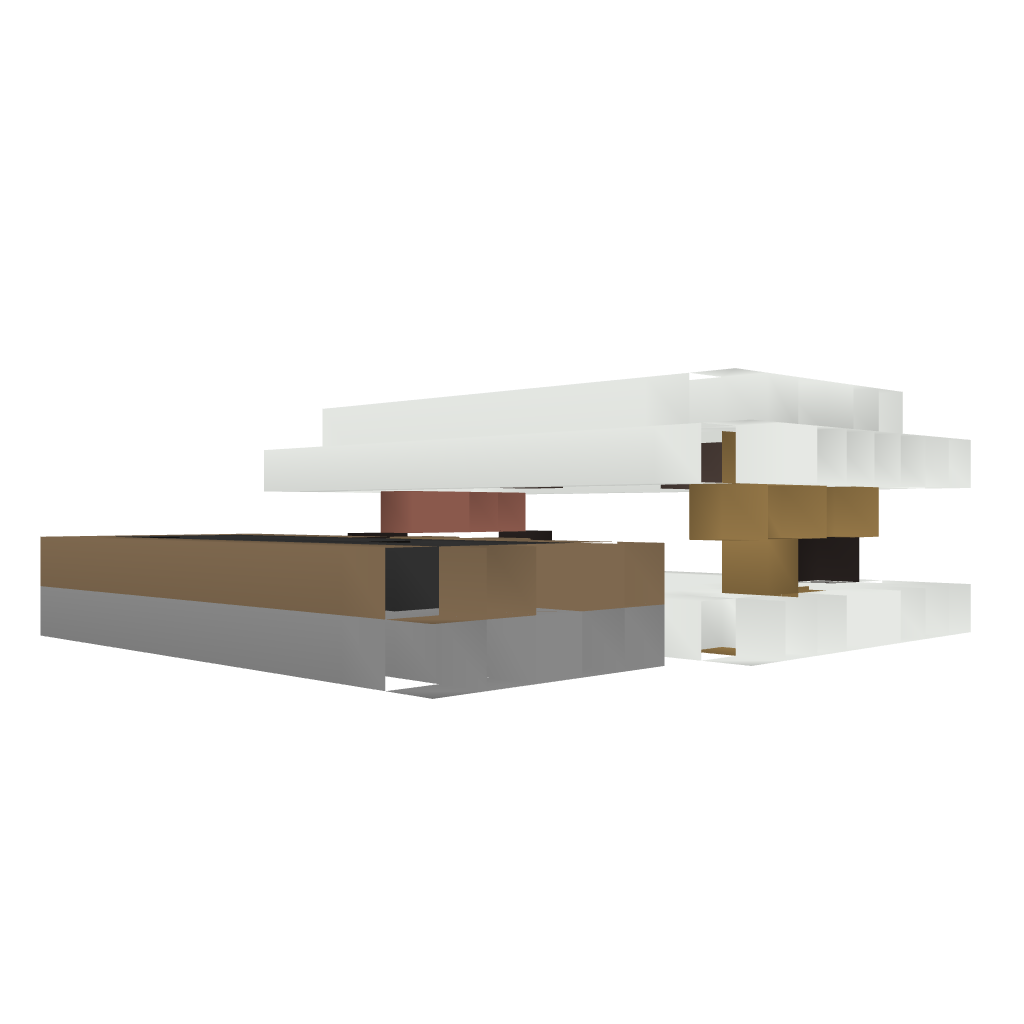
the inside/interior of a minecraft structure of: A little small house